【题型】选择题　【知识点】平面几何　【难度】easy
在如图所示的方格纸(1格长为1个单位长度)中，$\triangle ABC$的顶点都在格点上，将$\triangle ABC$绕点$O$按顺时针方向旋转得到$\triangle A'B'C'$，使各顶点仍在格点上，则其旋转角的度数是( \   \ )

A．$45^\circ$ \hfill B．$60^\circ$ \hfill C．$90^\circ$ \hfill D．$120^\circ$
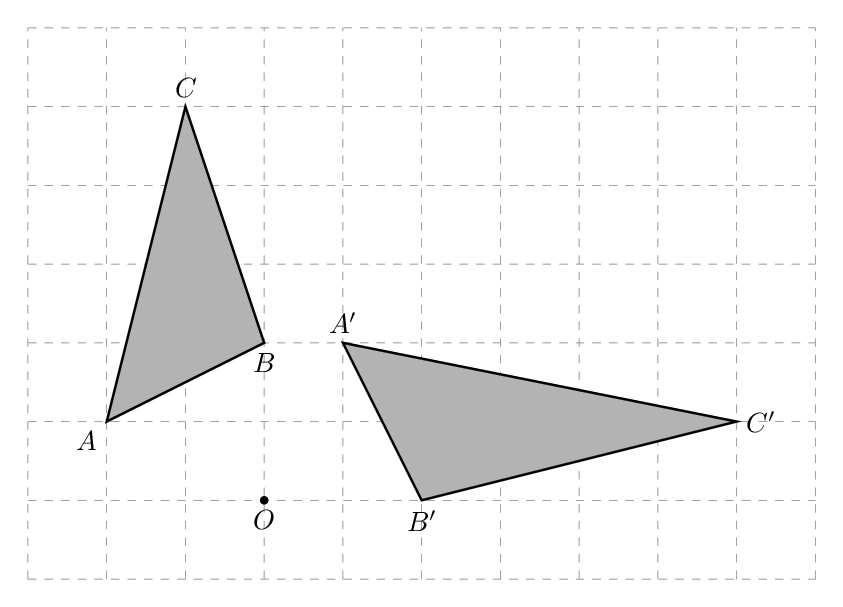
【解答】
\vspace{0.8em}
【答案】C

\vspace{0.3em}
【分析】本题主要考查了旋转角的概念，对应点$B$，$B'$与旋转中心$O$连线的夹角是旋转角，据此解答，解题的关键是根据旋转角的概念找到旋转角．

\vspace{0.3em}
【详解】解：由题意可知$\angle BOB'$是旋转角，且$\angle BOB' = 90^\circ$．

\vspace{0.3em}
故选：C．